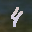
Label: 4